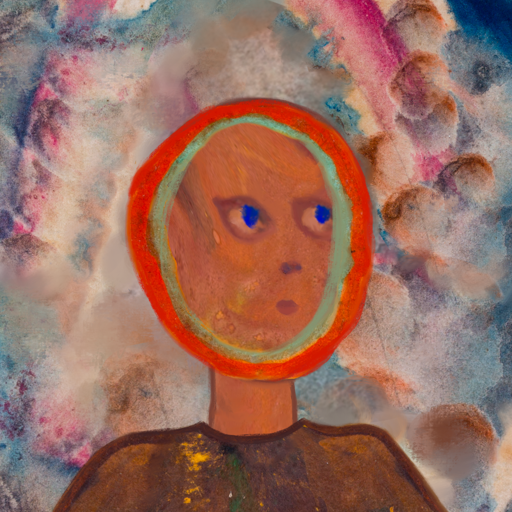
Background: Rupkatha, Head And Neck Side: Mother_And_Son_Son, Face Side: Mother_And_Son_Mother, Bust: Comrade, Hair Side: Sisters, Head Accessory: Blank, Second Necklace: Blank, Necklace: Blank, Baby: Blank